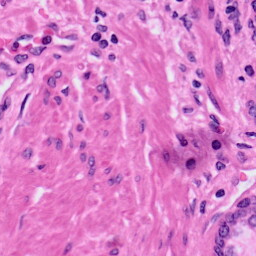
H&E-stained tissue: Prostate